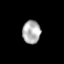
Tissue: prostate
Cell type: Epithelial cells
Senescence score: 0.3542
Nuclear area (px): 414
Mean DAPI intensity: 175.543